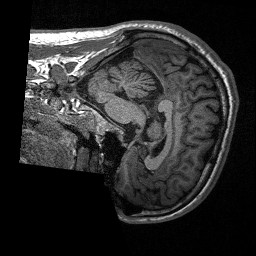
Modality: T1w
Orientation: sagittal
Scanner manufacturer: siemens
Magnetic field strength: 3 T
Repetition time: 2.3 s
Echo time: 0.00226 s